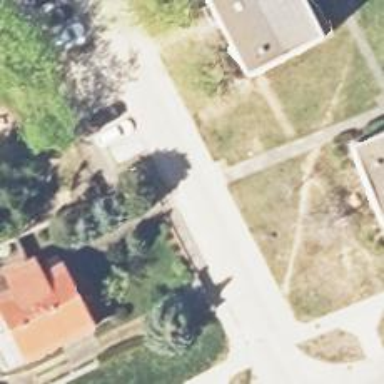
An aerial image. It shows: Residential road with concrete plates surface.